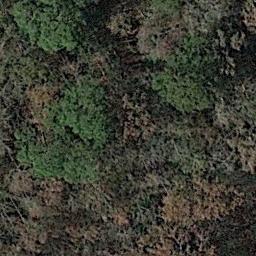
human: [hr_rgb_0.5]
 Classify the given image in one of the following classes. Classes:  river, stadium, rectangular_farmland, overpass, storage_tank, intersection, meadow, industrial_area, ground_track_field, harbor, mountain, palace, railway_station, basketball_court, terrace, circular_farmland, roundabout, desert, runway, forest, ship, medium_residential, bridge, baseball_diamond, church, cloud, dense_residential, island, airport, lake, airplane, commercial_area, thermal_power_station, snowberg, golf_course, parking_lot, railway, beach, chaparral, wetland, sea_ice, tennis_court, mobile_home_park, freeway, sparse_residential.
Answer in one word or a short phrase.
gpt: forest